Question: As first sorry for my bad english. I have a Carousel View that works really well.
'''
' <my:Carousel x:FieldModifier="public" x:Name="Carousel" IsDoubleTapEnabled="False" ItemsSource="{Binding Source={StaticResource ces}}" Margin="21,730,33,37" ItemMargin="20" ItemDepth="200" ItemRotationX="0" ItemRotationY="0" ItemRotationZ="0" InvertPositive="False" PointerPressed="Carousel_PointerPressed" SelectionChanged="Carousel_SelectionChanged" ManipulationStarted="Carousel_ManipulationStarted" >
<my:Carousel.ItemTemplate>
<DataTemplate x:DataType="data:Bilder">
<StackPanel Orientation="Vertical">
<Image Width="250" Height="170" Source="{Binding Bild}"/>
</StackPanel>
</DataTemplate>
</my:Carousel.ItemTemplate>
</my:Carousel>'
'''
I want to remove the border if a item getting and loosing focus (see picture below). How can I manage this? I know there is something with a Storyboard, but i dont know how to use it.
Please help me.

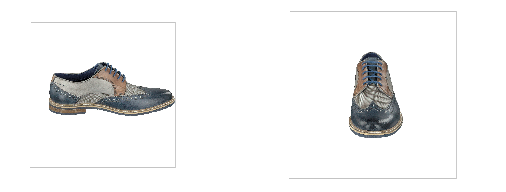
Answer: You can bind the 'Model' (here should be your 'Bilder' class)'s property to the border's background, after that, when you select an item, the Model's corresponding property will change and the Border will also change with the property's changing. The 'Model'/'Bilder' class should implement the <URL> interface. The following is a simple example.
Firstly, add a 'borderBrush' property in your 'Bilder' class and implement the <URL> interface.
'''
public class Bilder : INotifyPropertyChanged
{
public string Bild { get; set; }
private SolidColorBrush borderBrush;
public SolidColorBrush BorderColor
{
get { return borderBrush; }
set
{
borderBrush = value;
OnPropertyChanged(nameof(BorderColor));
}
}
public event PropertyChangedEventHandler PropertyChanged;
protected void OnPropertyChanged(string name)
{
if (PropertyChanged != null)
{
PropertyChanged(this, new PropertyChangedEventArgs(name));
}
}
}
'''
Secondly, modify the 'Carousel.ItemTemplate' to add a border,
'''
<my:Carousel.ItemTemplate>
<DataTemplate>
<StackPanel Orientation="Vertical" BorderBrush="{Binding BorderColor}"
BorderThickness="2">
<Image Width="250" Height="170" Source="{Binding Bild}"/>
</StackPanel>
</DataTemplate>
</my:Carousel.ItemTemplate>
'''
Then you can operate the 'Carousel_SelectionChanged' to change the corresponding item's property to make the items with border. When you initialize the 'Bilder' object, you maybe need to set the default 'BorderColor' property to 'Colors.Transparent'.
Here is the Page.xaml.cs code with 'Carousel_SelectionChanged' event handler,
'''
public MainPage()
{
this.InitializeComponent();
this.Loaded += MainPage_Loaded;
OperateItems = new List<Bilder>();
}
List<Bilder> OperateItems;
private void MainPage_Loaded(object sender, RoutedEventArgs e)
{
//these two lines code could be deleted if you don't set the default selected item
Carousel.SelectedIndex = 0;
((Bilder)Carousel.SelectedItem).BorderColor = new SolidColorBrush(Colors.Gray);
}
private void Carousel_SelectionChanged(object sender, SelectionChangedEventArgs e)
{
OperateItems.Clear();
foreach (Bilder item in e.AddedItems)
{
OperateItems.Add(item);
}
foreach (Bilder item in e.RemovedItems)
{
OperateItems.Add(item);
}
foreach (Bilder item in Carousel.Items)
{
if (OperateItems.Contains(item))
{
item.BorderColor = new SolidColorBrush(Colors.Gray);
}
else
{
item.BorderColor = new SolidColorBrush(Colors.Transparent);
}
}
}
'''